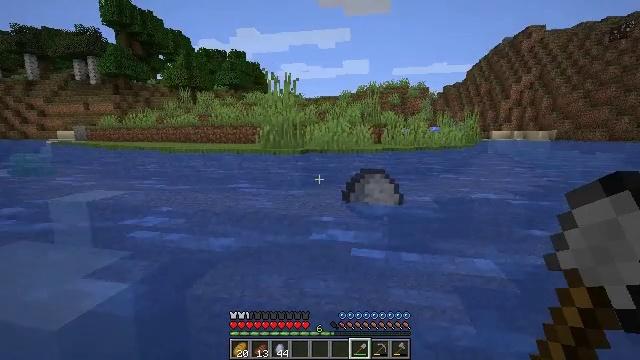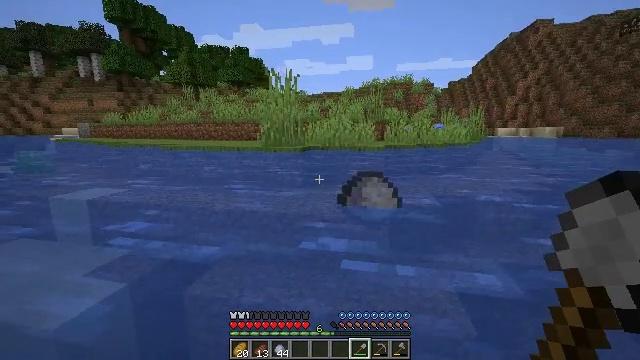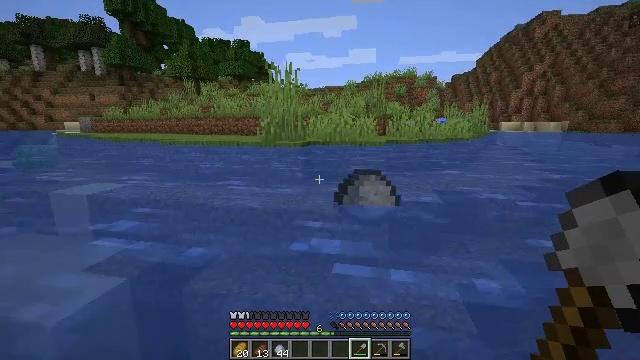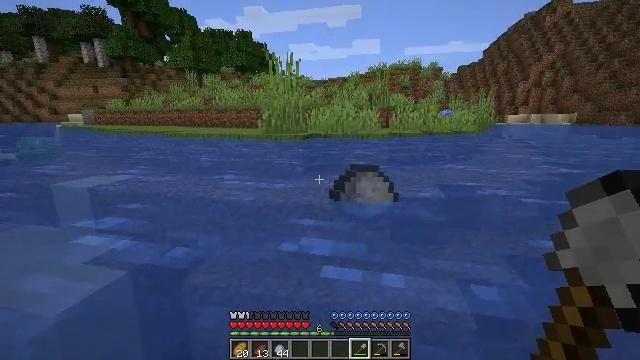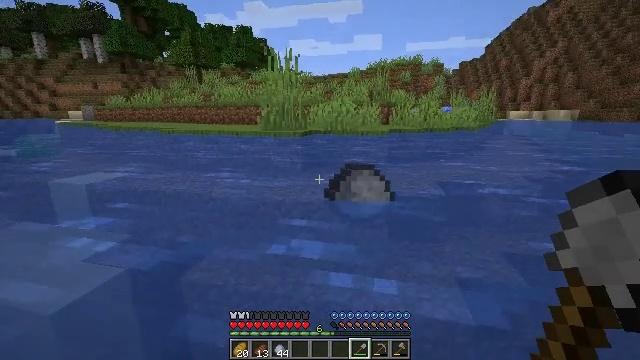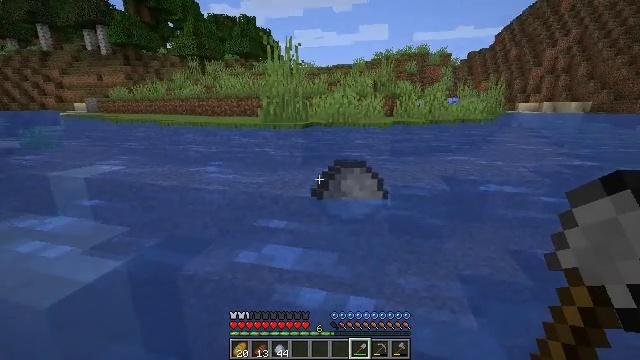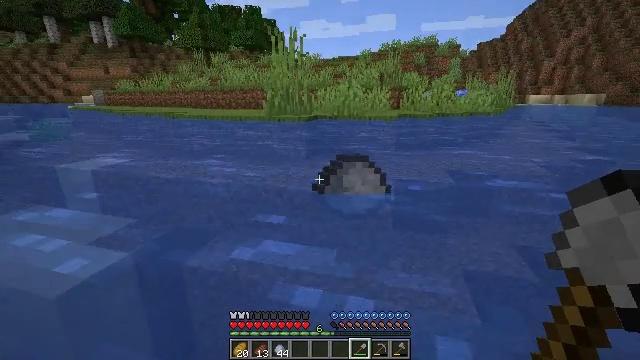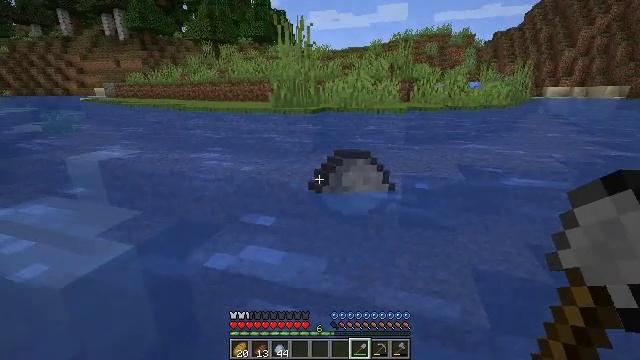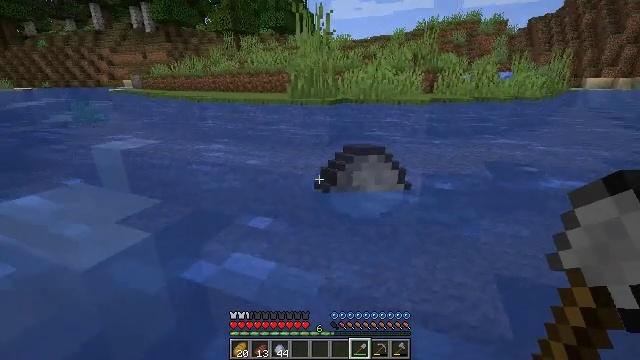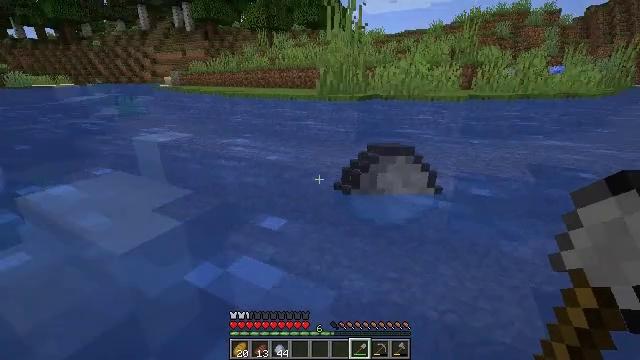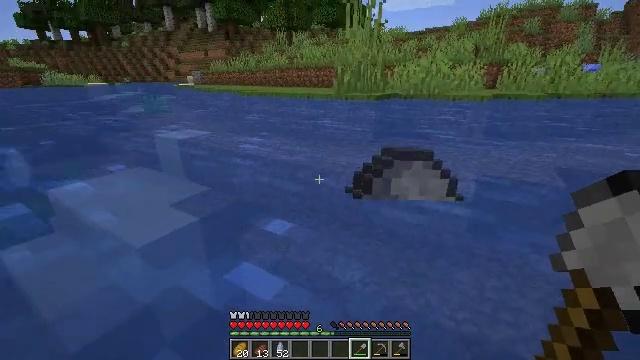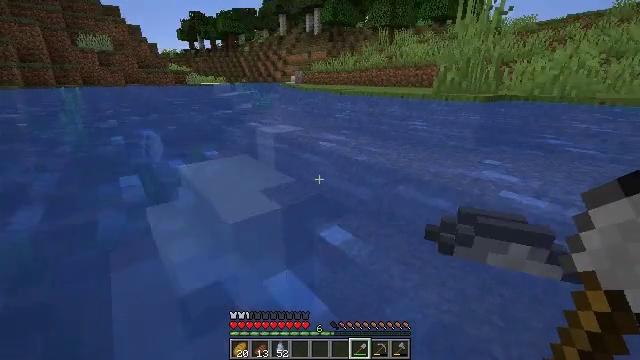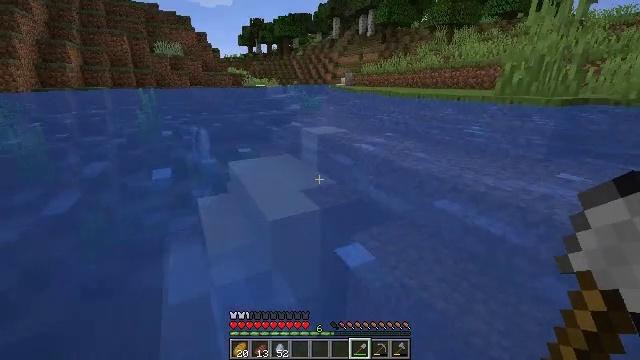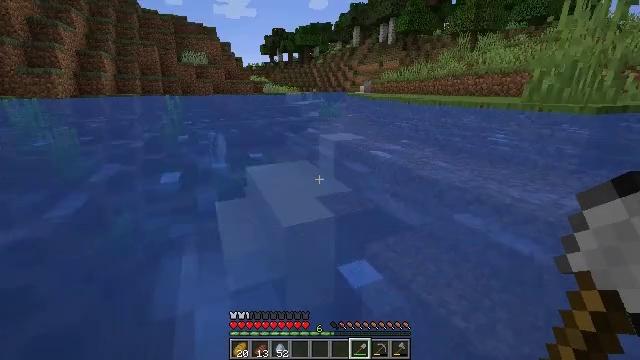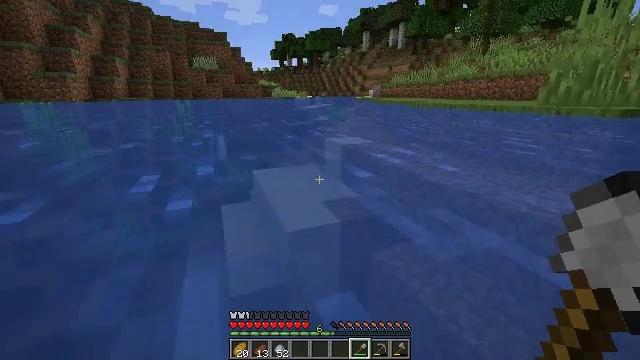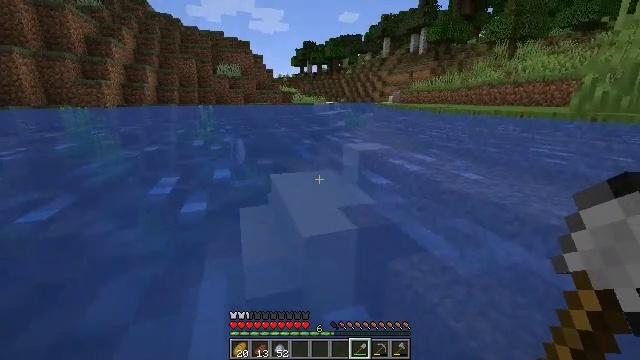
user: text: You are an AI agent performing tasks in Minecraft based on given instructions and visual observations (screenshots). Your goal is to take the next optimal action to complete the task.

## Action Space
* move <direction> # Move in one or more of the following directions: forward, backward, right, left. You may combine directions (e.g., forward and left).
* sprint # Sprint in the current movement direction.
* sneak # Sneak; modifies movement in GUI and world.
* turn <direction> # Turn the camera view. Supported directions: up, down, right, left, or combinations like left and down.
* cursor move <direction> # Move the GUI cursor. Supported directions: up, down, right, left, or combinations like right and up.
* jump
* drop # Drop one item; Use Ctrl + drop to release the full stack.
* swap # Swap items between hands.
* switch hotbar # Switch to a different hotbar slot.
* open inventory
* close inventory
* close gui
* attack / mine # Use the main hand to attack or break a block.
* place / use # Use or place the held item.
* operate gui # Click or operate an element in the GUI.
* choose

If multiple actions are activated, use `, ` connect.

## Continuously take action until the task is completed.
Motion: motion action
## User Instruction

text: Dig up clay found underwater.
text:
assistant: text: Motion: move forward and move right
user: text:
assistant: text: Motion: move forward and move right, turn down
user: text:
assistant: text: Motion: move forward and move right, turn down
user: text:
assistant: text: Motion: move forward and move right
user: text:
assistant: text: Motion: move forward, turn left and down
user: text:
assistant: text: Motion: move forward, turn left and down
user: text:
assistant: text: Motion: move forward, turn left and down
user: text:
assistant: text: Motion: move forward, turn left and down
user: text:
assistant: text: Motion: move forward, turn left
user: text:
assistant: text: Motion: move forward, turn left
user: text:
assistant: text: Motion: move forward, turn left
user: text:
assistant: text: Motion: move forward, turn left
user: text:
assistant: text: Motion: move forward, turn left and up
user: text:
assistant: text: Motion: move forward, turn left
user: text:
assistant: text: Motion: move forward, turn left and up
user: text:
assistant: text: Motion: move forward, turn left and up
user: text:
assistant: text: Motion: move forward, turn left and up
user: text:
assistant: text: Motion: move forward
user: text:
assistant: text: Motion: move forward, turn left
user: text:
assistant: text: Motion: move forward, turn left
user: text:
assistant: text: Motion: move forward, turn left
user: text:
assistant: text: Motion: move forward and move left, turn left
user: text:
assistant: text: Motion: move forward and move left
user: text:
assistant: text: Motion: move forward
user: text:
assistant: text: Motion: move forward, turn left and up
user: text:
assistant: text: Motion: move forward
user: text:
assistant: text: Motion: move forward
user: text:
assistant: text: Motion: move forward
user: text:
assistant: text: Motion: move forward
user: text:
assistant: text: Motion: move forward, turn up